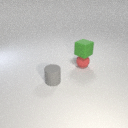
small red rubber sphere below small green rubber cube